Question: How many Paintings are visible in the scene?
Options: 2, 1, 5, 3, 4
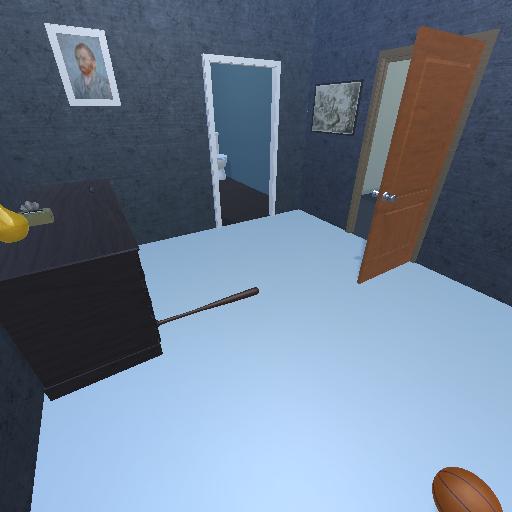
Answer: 2